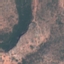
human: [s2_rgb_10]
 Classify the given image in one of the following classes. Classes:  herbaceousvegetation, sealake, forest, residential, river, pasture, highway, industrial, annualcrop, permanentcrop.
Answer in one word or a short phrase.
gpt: HerbaceousVegetation